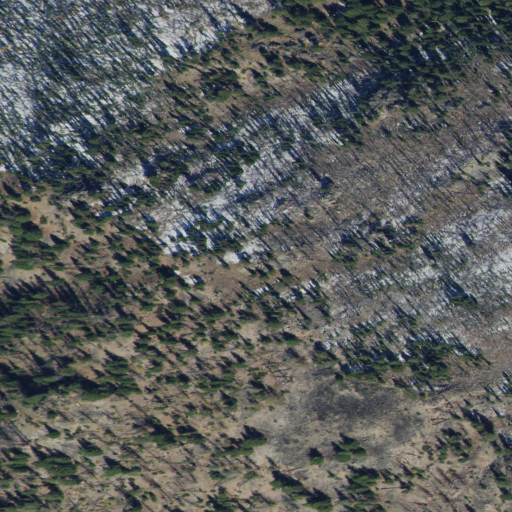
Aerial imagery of mountain in Idaho named Horse Mountain containing shrub and evergreen forest